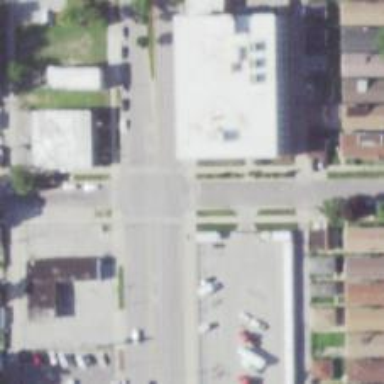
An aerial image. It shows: Footway crossing with uncontrolled zebra markings.